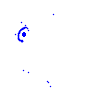
Particle: electron